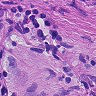
Metastatic tissue present: no